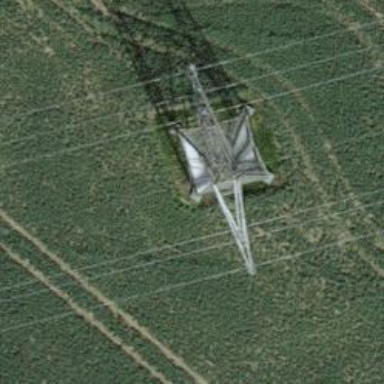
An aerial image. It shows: Power line in the image.